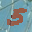
Label: 5